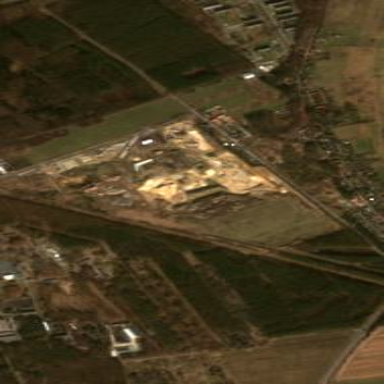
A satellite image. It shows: Quarry for sand extraction.